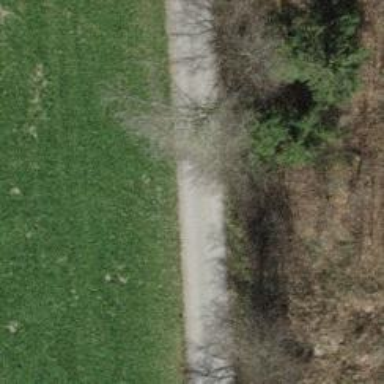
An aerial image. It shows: Gravel track with grade2 tracktype.